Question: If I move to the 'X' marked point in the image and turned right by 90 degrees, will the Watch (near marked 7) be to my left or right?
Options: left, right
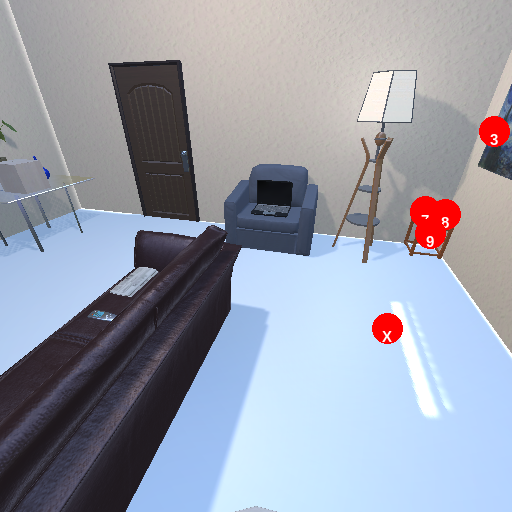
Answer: left